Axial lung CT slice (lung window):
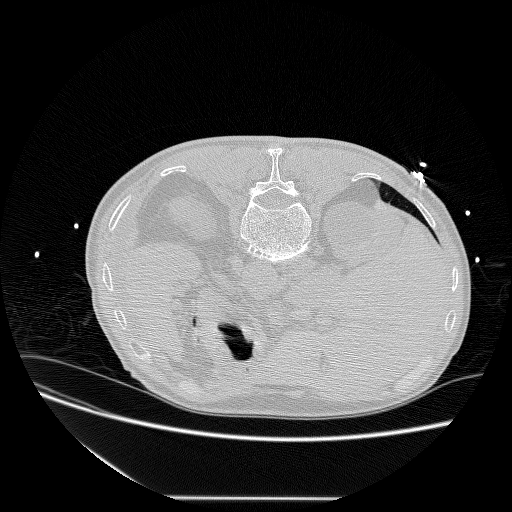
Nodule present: no